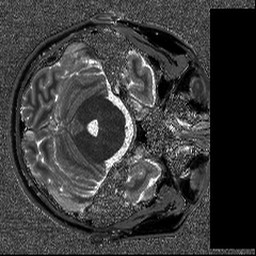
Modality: T1map
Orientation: axial
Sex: male